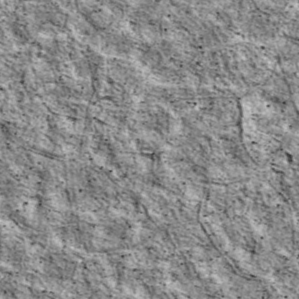
Label: non_frost